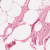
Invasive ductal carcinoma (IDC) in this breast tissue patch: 0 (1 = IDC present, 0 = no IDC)